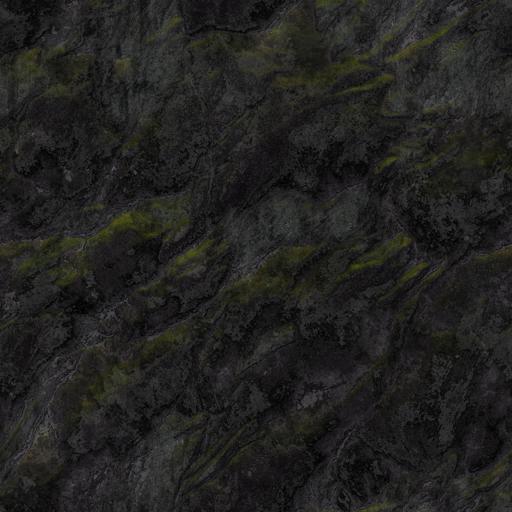
Tags: cliff dark grey moss mossy rock stone